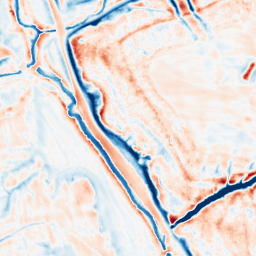
Category: edge_preserving
Decomposition family: bilateral
Decomposition parameters: d: 21
sigma_color: 50
sigma_space: 75
Upsampling method: linear_exact
Upsampling parameters: scale: 2
Upsampling scale: 2